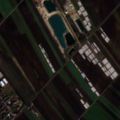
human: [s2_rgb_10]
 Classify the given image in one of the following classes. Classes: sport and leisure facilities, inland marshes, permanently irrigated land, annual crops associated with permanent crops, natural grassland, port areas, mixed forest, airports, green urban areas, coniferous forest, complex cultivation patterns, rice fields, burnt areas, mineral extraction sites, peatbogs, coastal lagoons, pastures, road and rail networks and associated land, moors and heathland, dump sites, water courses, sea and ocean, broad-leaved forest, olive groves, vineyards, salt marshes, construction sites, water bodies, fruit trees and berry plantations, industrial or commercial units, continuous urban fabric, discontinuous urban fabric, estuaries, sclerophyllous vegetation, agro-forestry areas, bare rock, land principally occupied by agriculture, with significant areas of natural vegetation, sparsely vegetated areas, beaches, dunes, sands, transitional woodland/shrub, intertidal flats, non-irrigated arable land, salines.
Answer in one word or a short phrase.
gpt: discontinuous urban fabric, mineral extraction sites, non-irrigated arable land